Question: I'm confronted with a rather unusual problem dealing with an directed geometric graph. Imagine the graph being borders of countries. I'm looking for a way to find the faces. My graph consists of directed edges which may form cycles (but not necessarily).

What I am looking for are the left and right faces as well as the predecessors and successors of the left and right faces for each edge.
Each face should be constructed anti-clockwise, meaning that the left face of an edge is always inside and the right face is outside of the specific face.
At the end of the day the nodes of the faces are geographic coordinates (lat and lon).
This is the information I am looking for (beginning from LeftFace..)
'''
+------+-------+-------+----------+-----------+---------------------+--------------------+
| Edge | NodeA | NodeB | LeftFace | RightFace | PredecessorLeftFace | SuccessorRightFace |
+------+-------+-------+----------+-----------+---------------------+--------------------+
| E1 | P1 | P2 | A | C | E5 | E2 |
+------+-------+-------+----------+-----------+---------------------+--------------------+
| E2 | P2 | P3 | A | C | E1 | E6 |
+------+-------+-------+----------+-----------+---------------------+--------------------+
| E3 | P3 | P4 | A | B | E2 | E8 |
+------+-------+-------+----------+-----------+---------------------+--------------------+
| E4 | P4 | P5 | A | C | E3 | E5 |
+------+-------+-------+----------+-----------+---------------------+--------------------+
| E5 | P5 | P1 | A | C | E4 | E1 |
+------+-------+-------+----------+-----------+---------------------+--------------------+
| E6 | P3 | P6 | B | C | E3 | E7 |
+------+-------+-------+----------+-----------+---------------------+--------------------+
| E7 | P6 | P7 | B | C | E6 | E8 |
+------+-------+-------+----------+-----------+---------------------+--------------------+
| E8 | P7 | P4 | B | C | E7 | E4 |
+------+-------+-------+----------+-----------+---------------------+--------------------+
'''
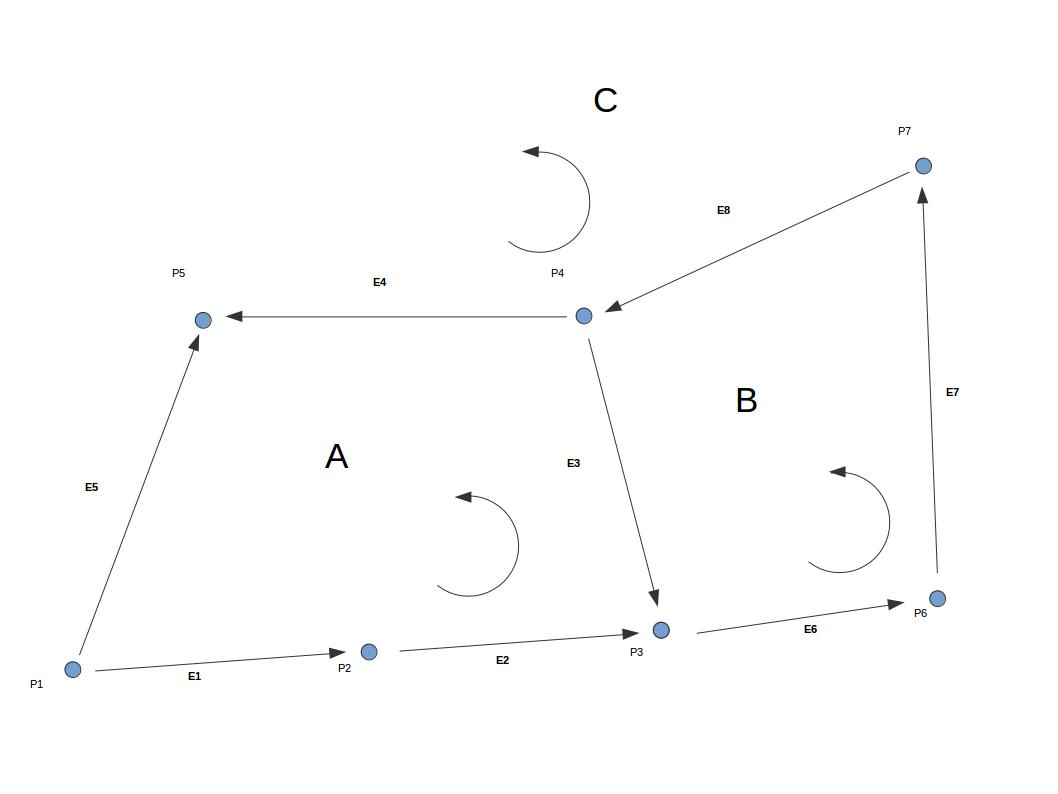
Answer: For each directed edge add also opposite edge in a graph. Than, for each (directed) edge find face in that direction. That means, traverse face edges so that in every vertex choose leftmost neighboring edge, until path returns to starting vertex. To choose leftmost edge, 2D positions of vertices are needed.
going from P3 to P4 (opposite of E3). In P4 there are two possibilities to continue path, P5 and P7. Now check angles on the left side of edges. P3-P4-P5 is ~90deg, and P3-P4-P7 is ~270deg. Angle P3-P4-P5 is smaller than P3-P4-P7, so next edge in path is E4, and next point in path is P5.
Algorithm:
'''
For each directed edge add opposite edge
While there are edges in graph
Choose one directed edge
Find edges that enclose face (on left side) starting from that edge
Add face to list of faces
Remove face edges from graph
'''